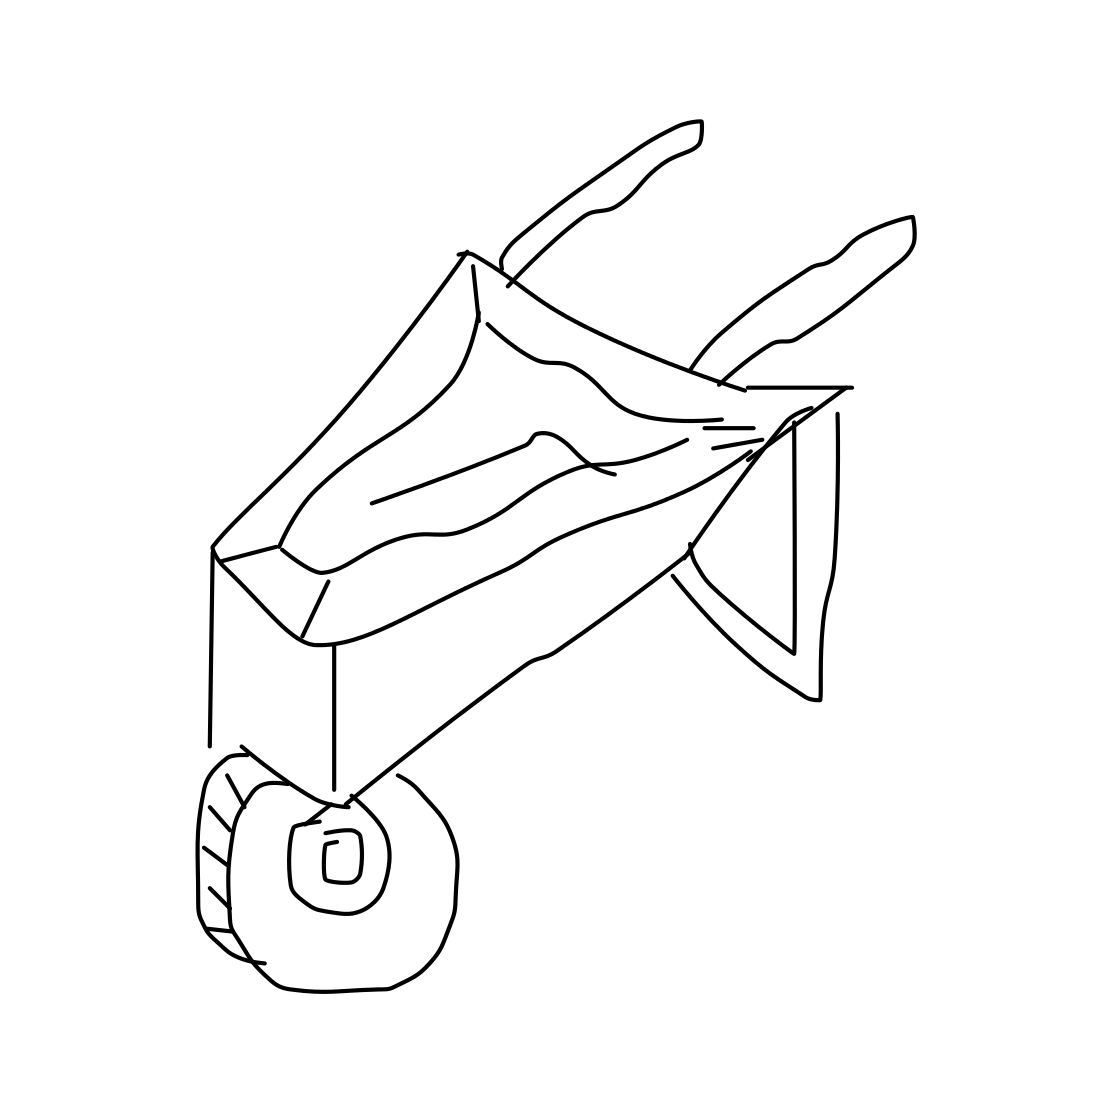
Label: wheelbarrow